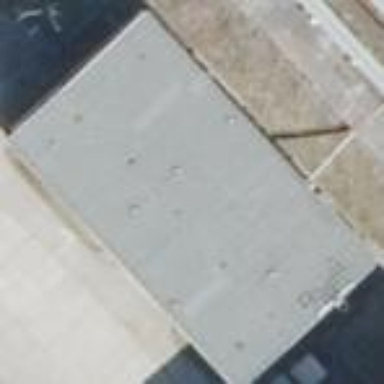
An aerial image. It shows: Industrial building.